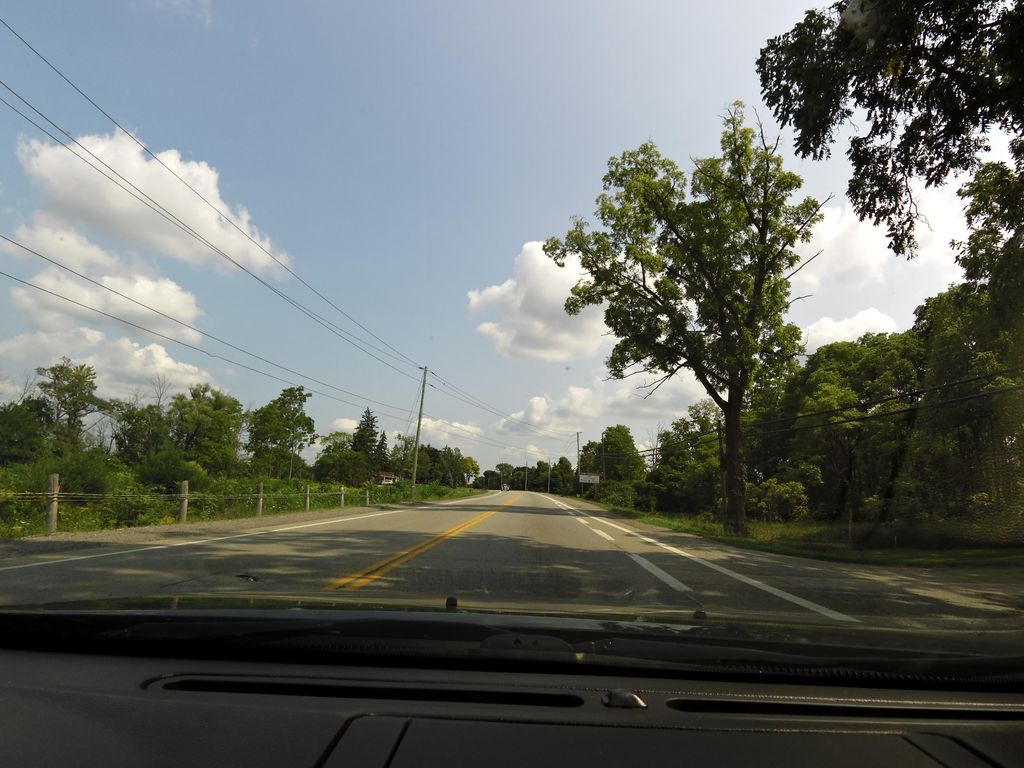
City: kitchener-waterloo